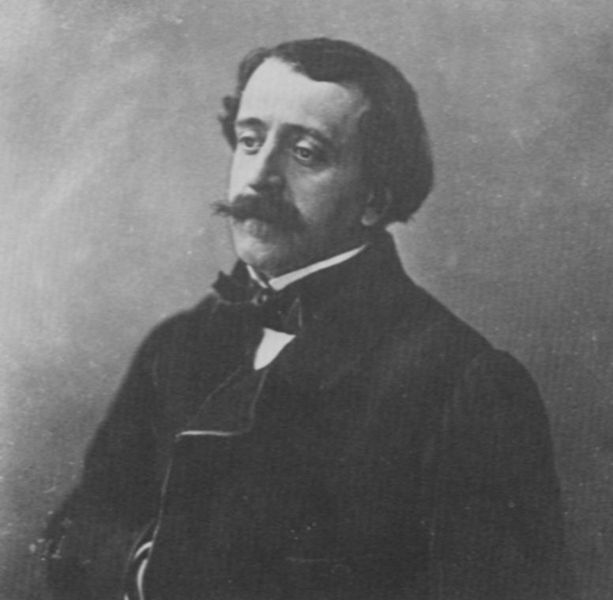
Titel: Paul de Saint-Victor (1827-1881), Essayist
Künstler: Atelier Nadar
Institution: unbekannt
Schlagwörter: hand, kopf, mann, schatten, weiß, elegant, frisur, grau, haar, licht, mund, nase, ohr, profil, schwarz, stirn, blick, schleife, anzug, bart, hemd, jacke, schnurrbart, arm, augen, gesicht, kragen, ärmel, bildnis, herr, portrait, porträt, auge, haare, mantel, reich, sitzend, augenbrauen, kinn, locken, scheitel, schultern, traurig, haltung, monochrom, velvet, white, schnäuzer, black, face, hair, nose, schnurbart, seitenscheitel, brauen, atelier, melancholie, melancholisch, glatt, fliege, gehrock, hemdkragen, revers, schnauzbart, schnauzer, foto, fotografie, lithografie, schwarzweiß, hohe stirn, denker, stehkragen, kurz, ferdinand, photo, stirnglatze, halbprofil, sad, man, ear, head, eyes, male, suit, erinnerung, gaze, chin, coat, mouth, beard, jacket, tie, person, franzose, photografie, human, cheeks, cloak, pose, ears, wellwn, lips, cheek, eyebrows, forehead, shirt, bow, marcel, photograph, visitenkarte, daguerotypie, bowtie, heinrich mann, lasalle, lassalle, melankolisch, mostache, napoleonsche hand, proust, mustache, moustache, sleeves, mittelalt, three-quarter, brows, hidden, hiding, dressy, innentasche, eyelids, oirtrait, hding, 서양인, 콧수염, 코트, gacket